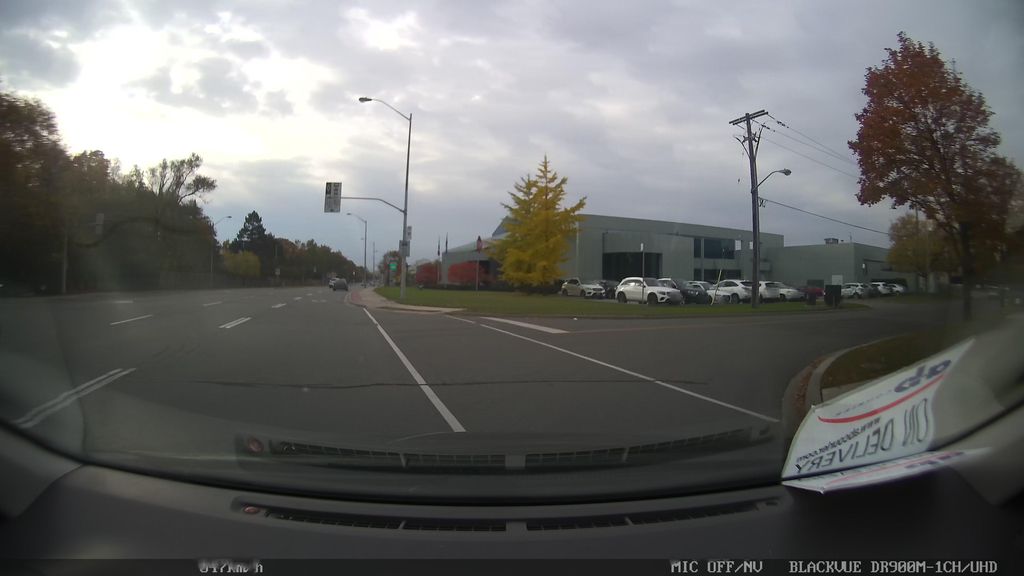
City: toronto